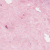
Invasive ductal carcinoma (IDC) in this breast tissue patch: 0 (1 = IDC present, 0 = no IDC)